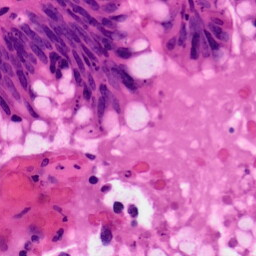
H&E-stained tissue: Colon